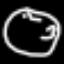
Label: clock